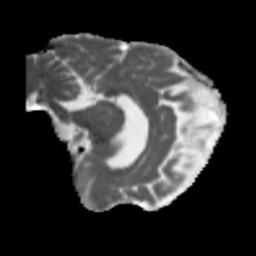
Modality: MD
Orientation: sagittal
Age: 63
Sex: female
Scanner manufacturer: siemens
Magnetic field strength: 3 T
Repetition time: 5.47 s
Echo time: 0.0854 s